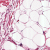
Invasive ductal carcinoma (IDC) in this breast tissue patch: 0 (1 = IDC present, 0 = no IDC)